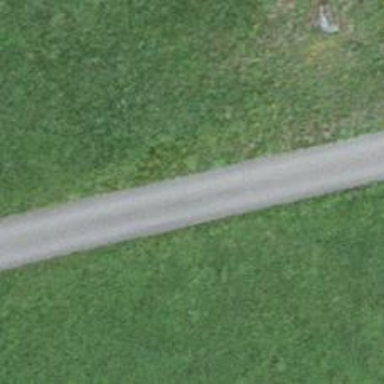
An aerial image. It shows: Track road with excellent visibility. The track type is grade 1.